Interaction volume radius: 5 \u00c5
Interaction volume height: 35 \u00c5
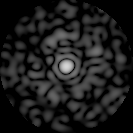
Disorder parameter: 0.8393